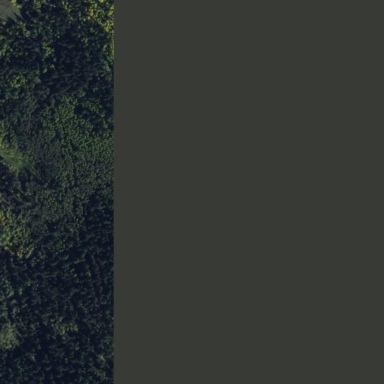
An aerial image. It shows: Mixed wood forest area.